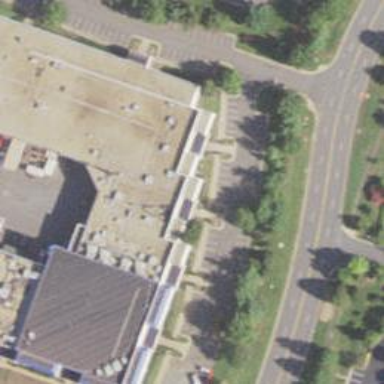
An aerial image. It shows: School.